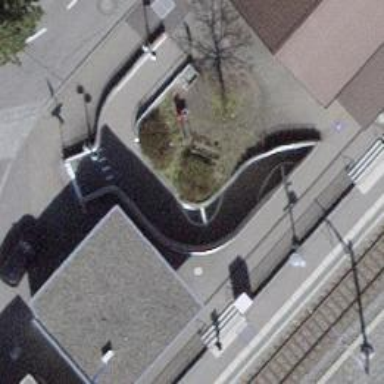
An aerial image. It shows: Swing gate barrier.